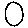
Label: moon